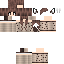
A female human skin with medium skin, wearing brown long hair dressed in a blue hoodie and brown pants, featuring a closed mouth.